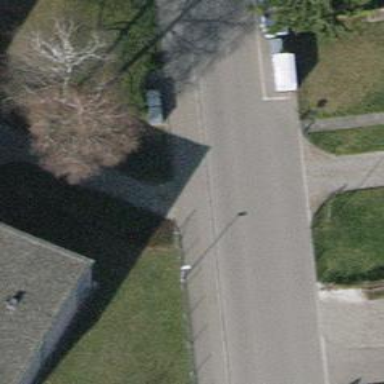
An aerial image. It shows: Bollard barrier.